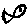
Label: fish